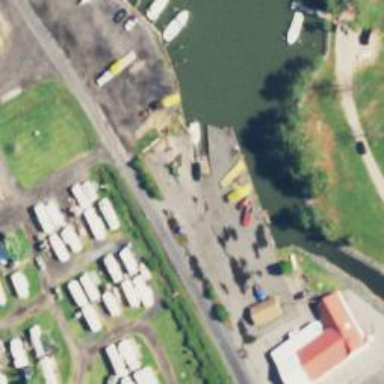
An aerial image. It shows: Slipway on leisure land.